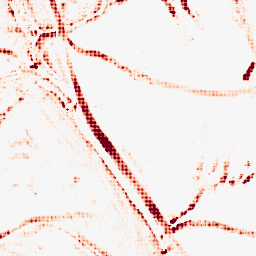
Category: morphological
Decomposition family: morphological_square
Decomposition parameters: operation: opening
size: 10
Upsampling method: sinc_blackman
Upsampling parameters: scale: 4
kernel_size: 4
Upsampling scale: 4